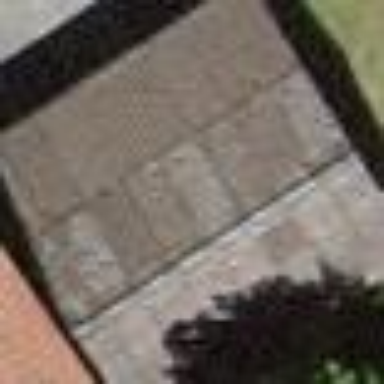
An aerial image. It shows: View of roof of building.